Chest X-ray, AP view. Patient: 70 years old, sex F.
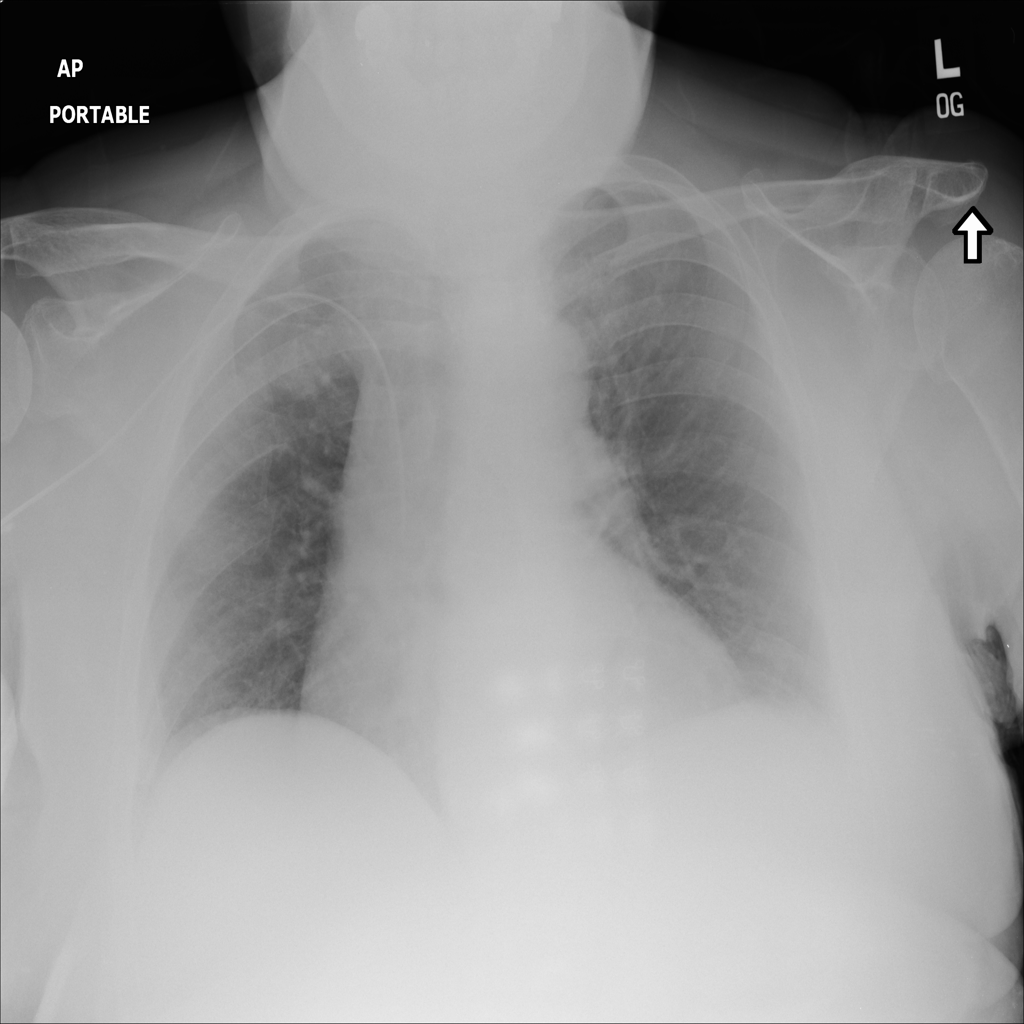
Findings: No Finding